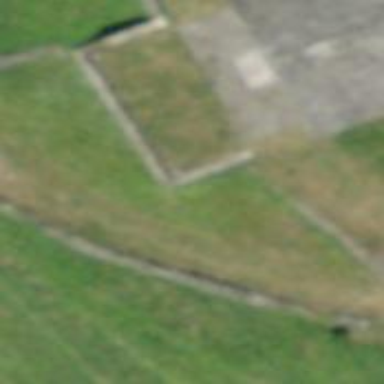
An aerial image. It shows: Retaining wall.